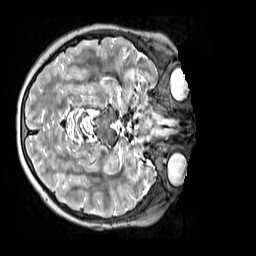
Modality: T2w
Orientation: axial
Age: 9
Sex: female
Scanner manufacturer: siemens
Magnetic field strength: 3 T
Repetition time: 3.2 s
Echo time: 0.408 s